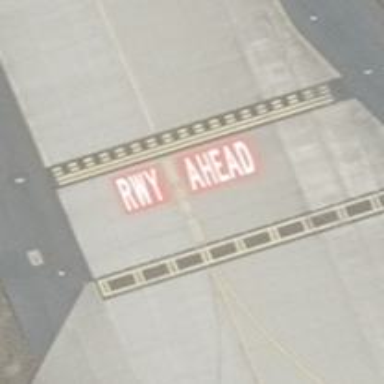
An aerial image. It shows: Runway holding position.